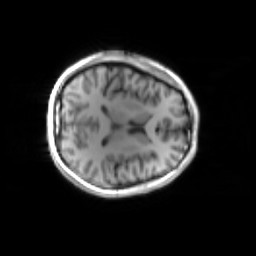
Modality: inplaneT1
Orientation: axial
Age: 23
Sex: male
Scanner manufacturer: siemens
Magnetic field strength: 3 T
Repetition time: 1.2 s
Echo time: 0.00251 s